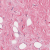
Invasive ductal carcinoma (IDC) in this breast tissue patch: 0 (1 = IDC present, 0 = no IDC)